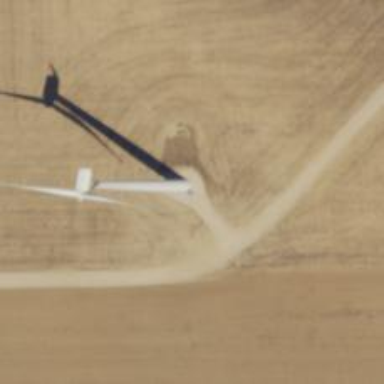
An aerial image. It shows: Wind generator powered by horizontal-axis wind turbine.